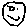
Label: smiley face